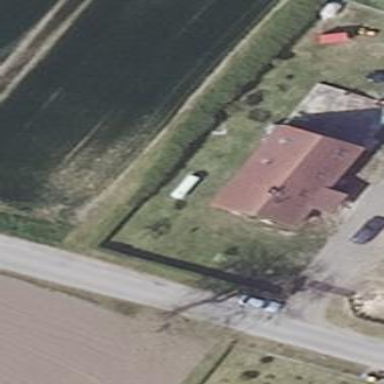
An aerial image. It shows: Simple house.